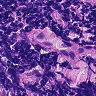
Metastatic tissue present: no